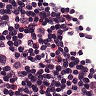
Metastatic tissue present: no